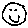
Label: smiley face